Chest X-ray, PA view. Patient: 55 years old, sex F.
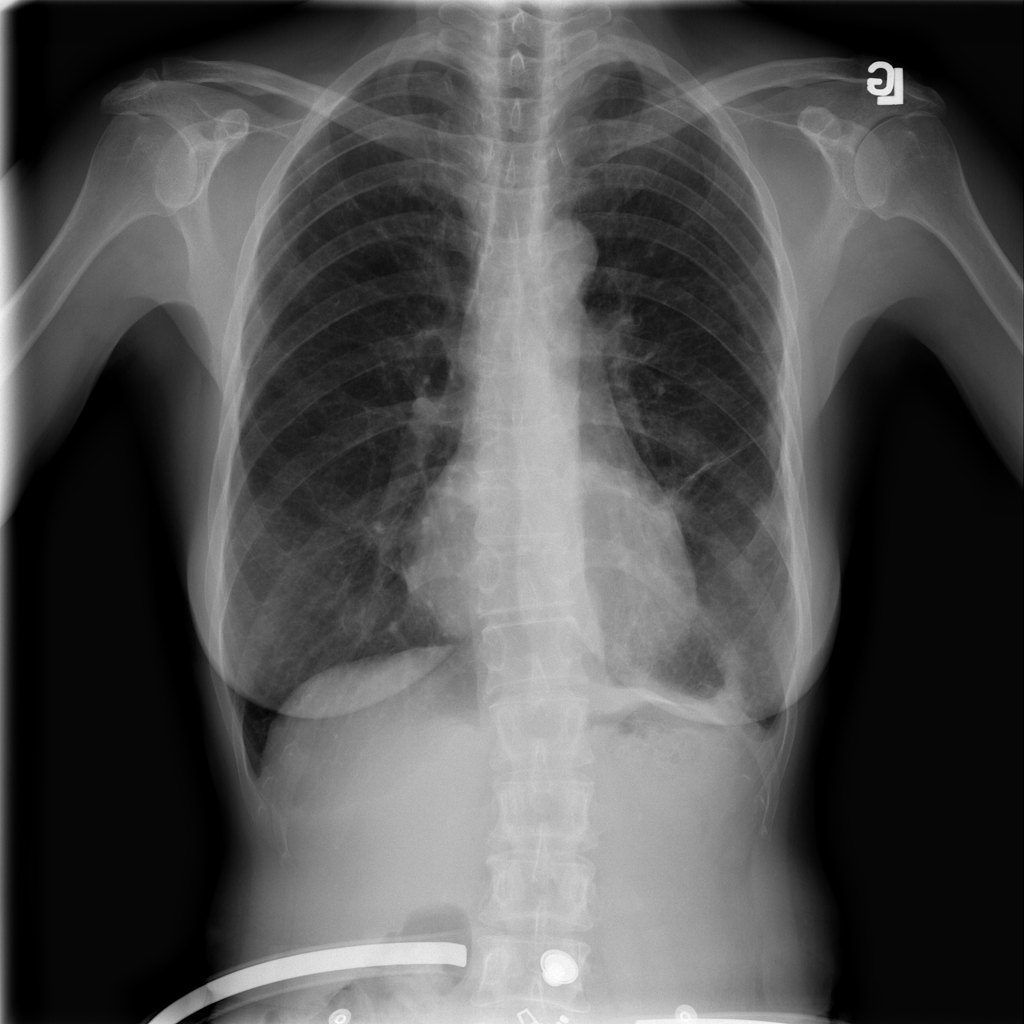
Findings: No Finding